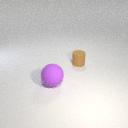
small brown rubber cylinder to the right of large purple rubber sphere